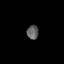
Tissue: lung
Cell type: Epithelial cells
Senescence score: 0.1778
Nuclear area (px): 162
Mean DAPI intensity: 94.031